Question: I want to put two small buttons, one on left side ( info ) and other on right side ( exit ).
I tried with this
'''
<TableLayout xmlns:android="http://schemas.android.com/apk/res/android"
android:layout_width="fill_parent"
android:layout_height="wrap_content"
android:stretchColumns="1"
android:background="#aaaaaaaa">
<TableRow>
<ImageButton
android:id="@+id/btnInfo"
android:src="@drawable/info"
android:layout_width="32px"
android:layout_height="32px"
android:gravity="left"
android:padding="3dip"/>
<ImageButton
android:id="@+id/btnExit"
android:src="@drawable/error"
android:layout_width="32px"
android:layout_height="32px"
android:gravity="right"
android:padding="3dip"/>
</TableRow>
</TableLayout>
'''
but I got this
 and error button is strected and I don't need that. Can anyone say me what I have done wrong ?
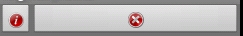
Answer: Its very simple using RelativeLayout
'''
<RelativeLayout
android:layout_width="fill_parent"
android:layout_height="fill_parent">
<ImageView
android:id="@+id/info"
android:src="@drawable/info"
android:layout_width="wrap_content"
android:layout_height="wrap_content"
/>
<ImageView
android:id="@+id/exit"
android:src="@drawable/erro"
android:layout_width="wrap_content"
android:layout_height="wrap_content"
android:layout_toRightOf="@id/info"/>
</RelativeLayout>
'''